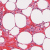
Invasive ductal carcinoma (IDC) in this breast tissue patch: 0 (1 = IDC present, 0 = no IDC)